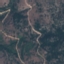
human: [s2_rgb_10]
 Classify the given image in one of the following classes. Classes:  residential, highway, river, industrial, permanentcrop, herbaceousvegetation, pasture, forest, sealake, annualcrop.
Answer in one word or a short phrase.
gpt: HerbaceousVegetation